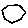
Label: hexagon